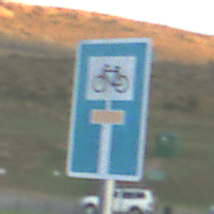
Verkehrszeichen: SackgasseRadverkehrDurchlaessig
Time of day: SunriseSunset
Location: Outdoor (RoadRail)
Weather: PartlyCloudy
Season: NotSpecified
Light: Natural